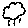
Label: cloud